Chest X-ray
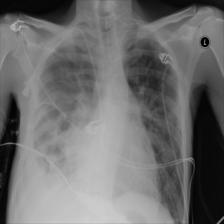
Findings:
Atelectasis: negative
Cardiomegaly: negative
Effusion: positive
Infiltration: positive
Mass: negative
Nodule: negative
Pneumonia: negative
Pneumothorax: negative
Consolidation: positive
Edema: negative
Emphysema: negative
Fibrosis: negative
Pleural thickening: negative
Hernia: negative